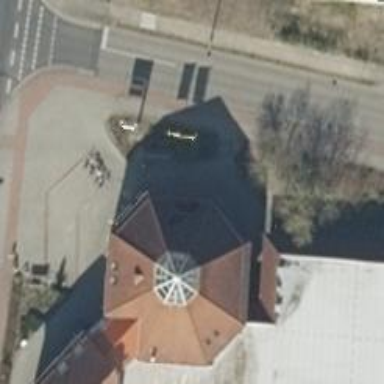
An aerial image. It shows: Furniture shop.